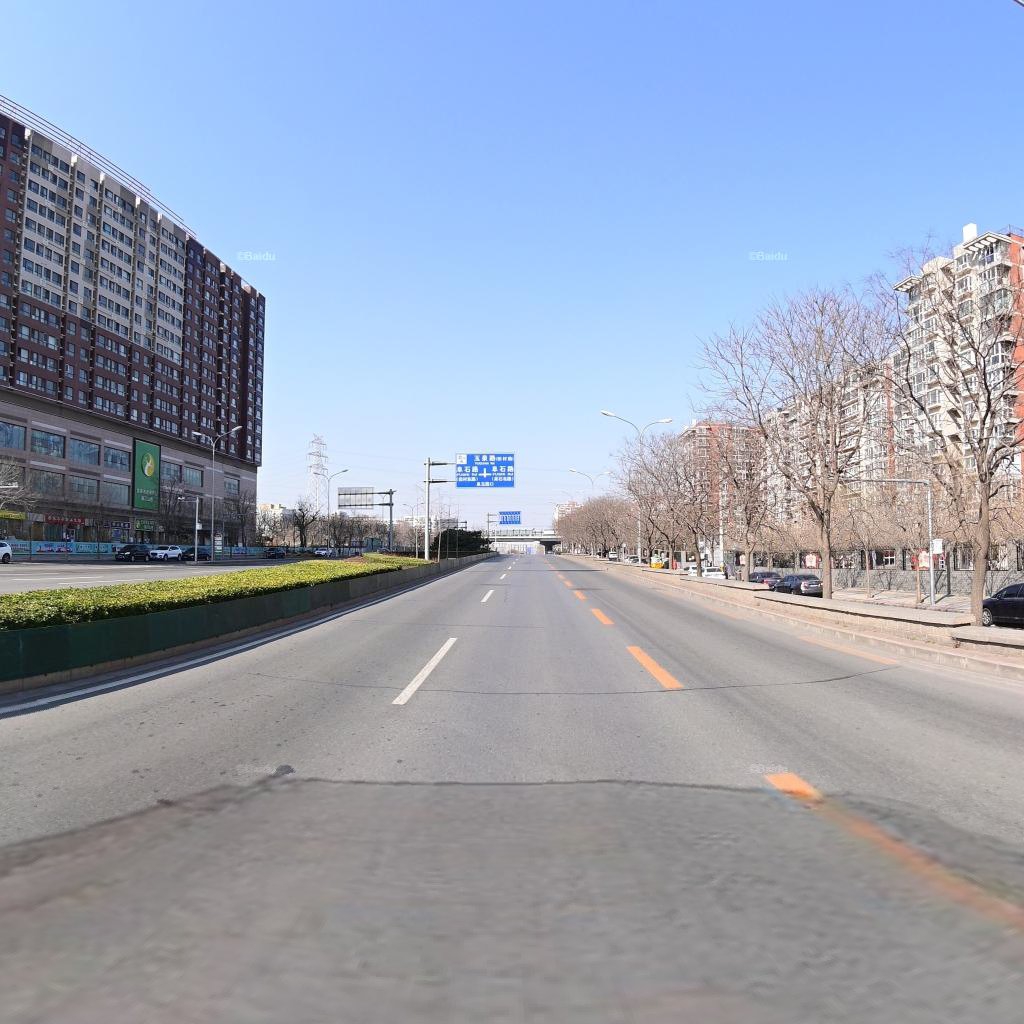
Region: Haidian
Road damage annotations: transverse patch, transverse patch